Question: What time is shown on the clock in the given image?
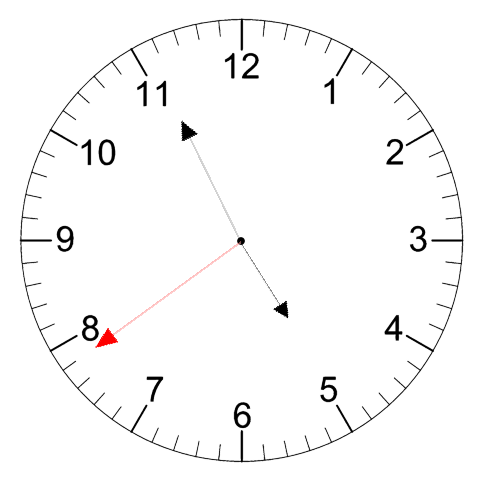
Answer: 04:55:39